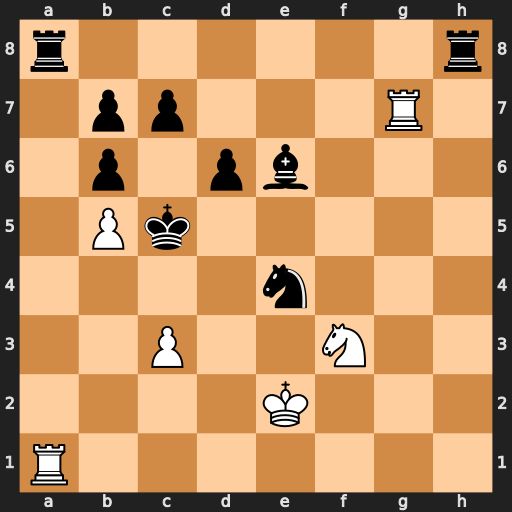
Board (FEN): r6r/1pp3R1/1p1pb3/1Pk5/4n3/2P2N2/4K3/R7
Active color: w
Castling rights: -
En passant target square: -
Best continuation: Rxc7+ Kd5 c4#